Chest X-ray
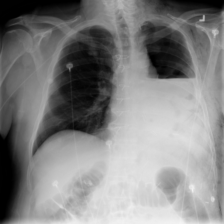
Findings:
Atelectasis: negative
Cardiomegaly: negative
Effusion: negative
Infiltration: negative
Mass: negative
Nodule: negative
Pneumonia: negative
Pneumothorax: negative
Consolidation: negative
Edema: negative
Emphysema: positive
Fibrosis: negative
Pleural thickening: negative
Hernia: negative